Question: I'm building a form for searching a database inside my application, and I only want to add a control's input as a 'WHERE' if its enabled. The best method I have found is a set of checkboxes next to each set of controls to enable them.

Now, I can add the logic to the 'CheckedChanged' of each checkbox, but I have several different types of controls- textboxes, datepickers, comboboxes. So they would have to be done individually- leading to quite a bit of boilerplate code.
'''
private void ChartCheckBox_CheckedChanged(object sender, EventArgs e)
{
ClassComboBox.Enabled = ChartCheckBox.Checked;
}
'''
Is there a faster way to do this?
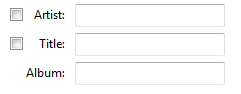
Answer: I'd do this using a <URL> - it's exactly what you need.